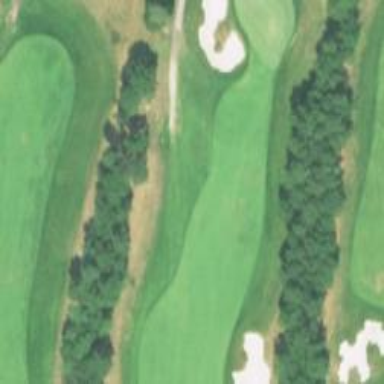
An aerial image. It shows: View of golf hole.